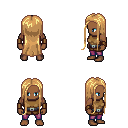
a pixel art fantasy rpg character, male body template, human, dark skin, leather chest armor, magenta pants, light blonde extra-long hairstyle, leather bracers, four views (front, back, left, right), 2x2 character sprite sheet, small pixel art, hard edges, no anti-aliasing